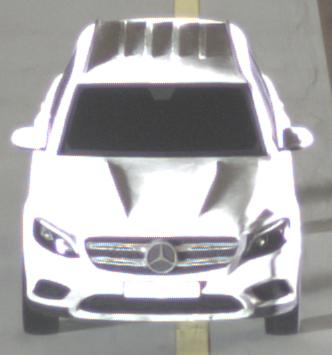
Make: Mercedes-Benz
Model: GLC 250
Detailed model: GLC (253)
Model produced from: 2015/09
Model produced until: 2018/05
Doors: 5
Color: white
Road condition: dry road
Daytime: midday
Contrast: medium contrast